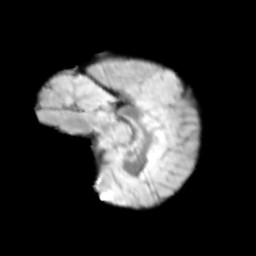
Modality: T2w
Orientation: sagittal
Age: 9
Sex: male
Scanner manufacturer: siemens
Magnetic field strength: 3 T
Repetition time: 3.8 s
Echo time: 0.07 s